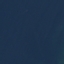
Land use / land cover class: SeaLake